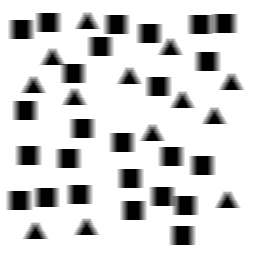
Squares: 25
Triangles: 13
Stars: 0
Total shapes: 38